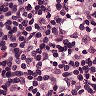
Metastatic tissue present: no